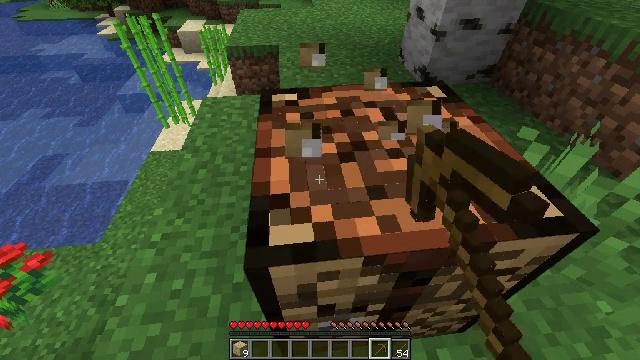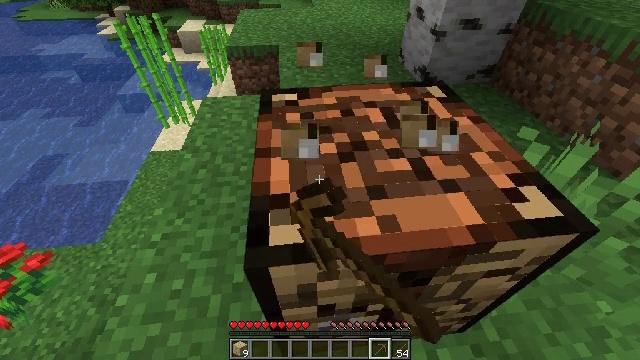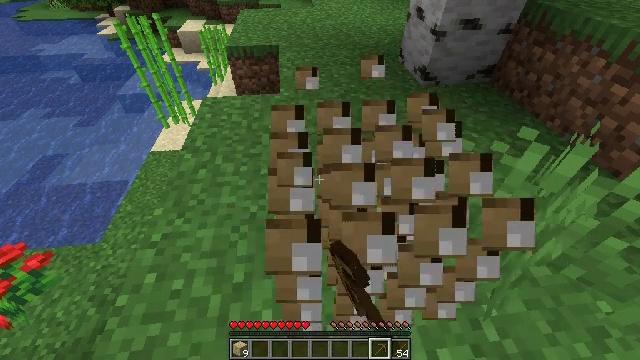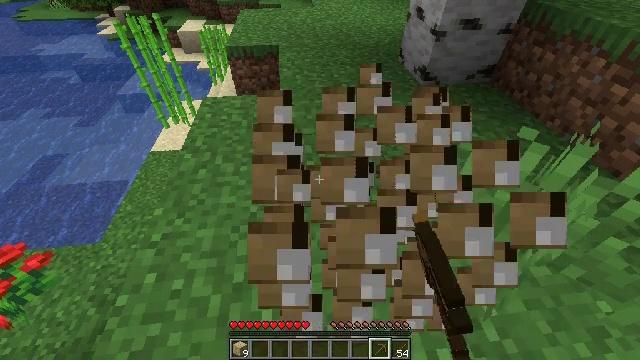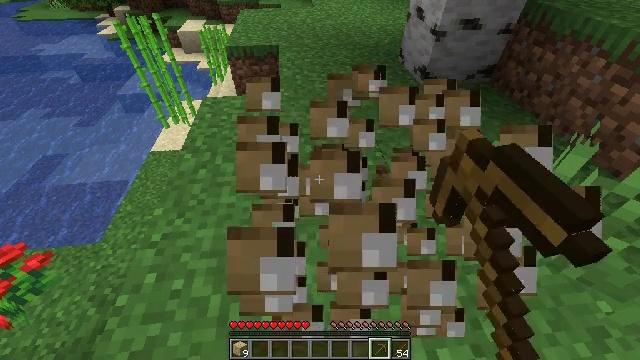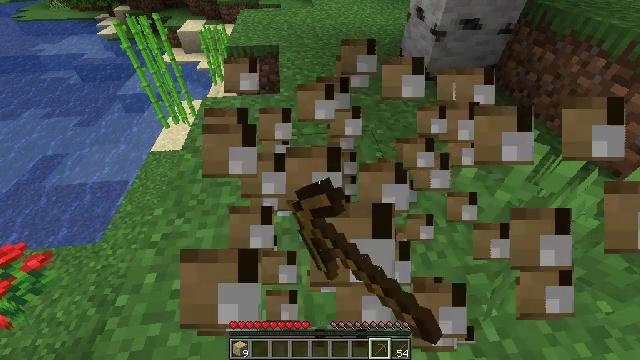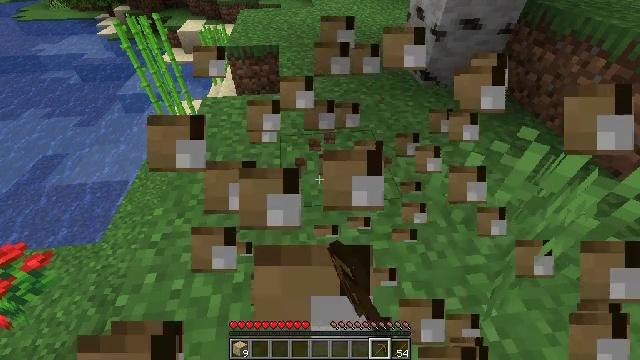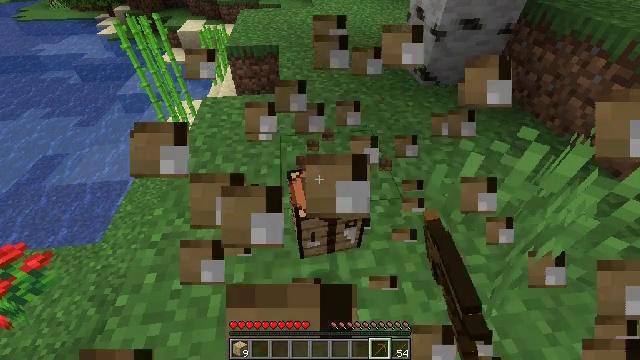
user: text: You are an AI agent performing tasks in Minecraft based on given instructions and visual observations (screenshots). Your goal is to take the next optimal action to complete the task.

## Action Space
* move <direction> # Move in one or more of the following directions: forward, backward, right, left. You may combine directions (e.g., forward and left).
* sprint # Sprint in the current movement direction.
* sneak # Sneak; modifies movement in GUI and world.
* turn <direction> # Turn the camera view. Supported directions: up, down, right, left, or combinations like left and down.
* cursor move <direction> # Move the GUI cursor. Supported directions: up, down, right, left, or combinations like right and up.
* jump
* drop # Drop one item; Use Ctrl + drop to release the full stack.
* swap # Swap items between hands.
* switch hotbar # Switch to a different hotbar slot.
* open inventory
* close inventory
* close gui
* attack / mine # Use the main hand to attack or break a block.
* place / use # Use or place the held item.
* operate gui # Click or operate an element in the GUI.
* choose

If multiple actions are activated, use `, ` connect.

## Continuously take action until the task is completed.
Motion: motion action
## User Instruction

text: Mine block crafting table.
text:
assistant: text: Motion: attack / mine
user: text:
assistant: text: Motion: attack / mine
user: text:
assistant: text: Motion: attack / mine
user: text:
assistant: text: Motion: attack / mine
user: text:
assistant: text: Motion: attack / mine
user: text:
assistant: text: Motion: attack / mine
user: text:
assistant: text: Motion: attack / mine
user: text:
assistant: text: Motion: attack / mine